Question: The caption cannot explain my question well, please read:
I have a relation table connect 'Product' and 'Product_Type', now I want to select the product that its type_id belongs to 7 and 23. Which means the product belongs to type 7 and type 23. But I cannot find a simple sql to select the product_id.
'''
SELECT * FROM pdt_type_rel
where pdt_type_id=7 or pdt_type_id=23
'''

As the query result shows, only product (id=5) is what I want. But how can I simply select only product (id=5)?
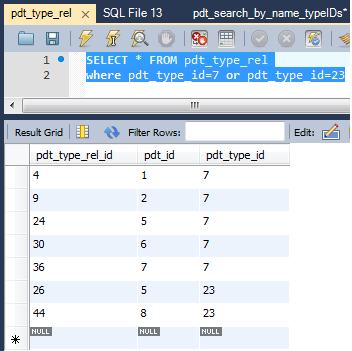
Answer: Group by the product and then choose only groups that have both types
'''
select pdt_id
from pdt_type_rel
where pdt_type_id in (7,23)
group by pdt_id
having count(distinct pdt_type_id) = 2
'''
Since a single record can't have both values you need to look at the whole group of all 'pdt_id'